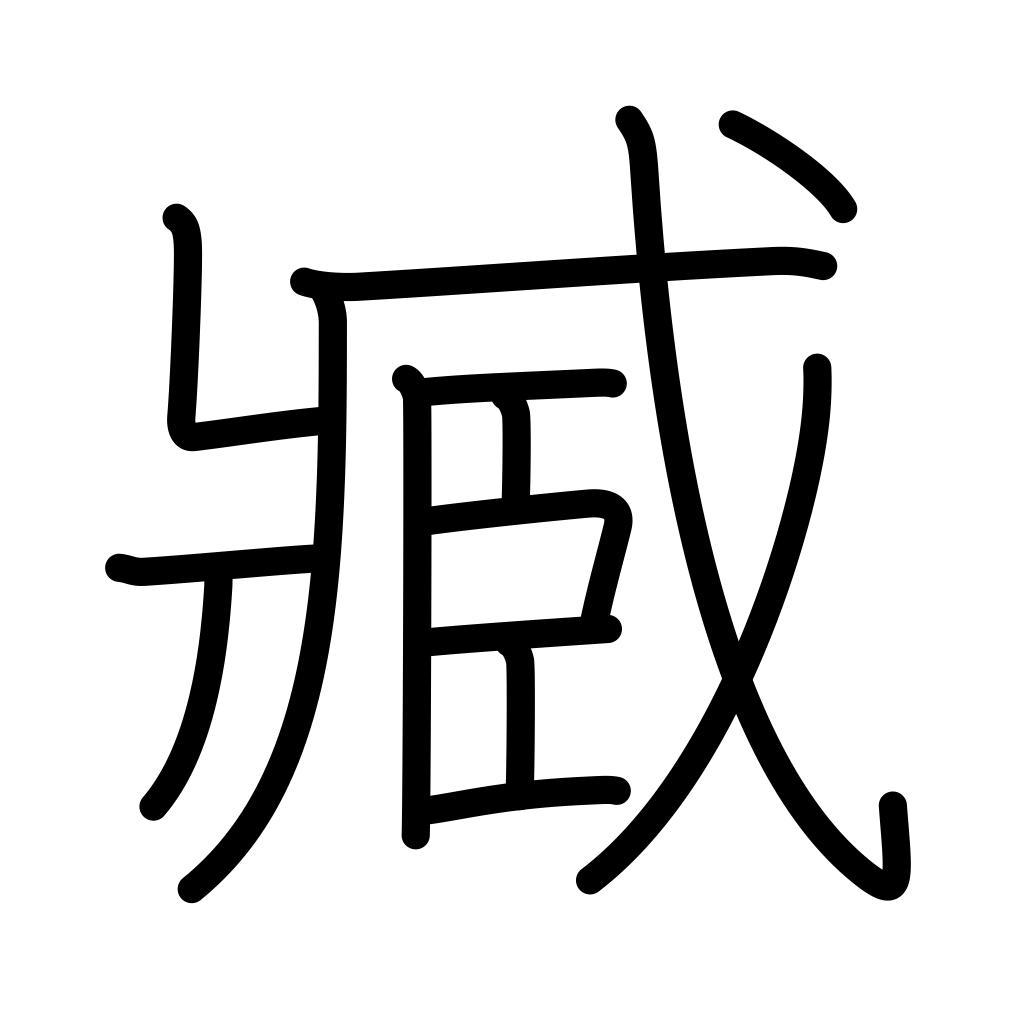
Meaning: good, bribe, servant